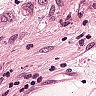
Metastatic tissue present: yes